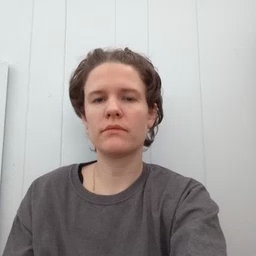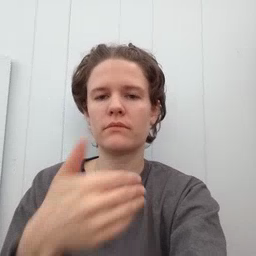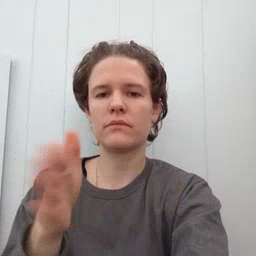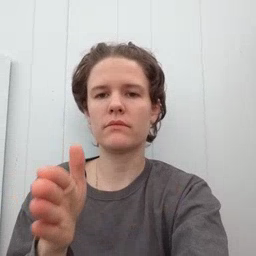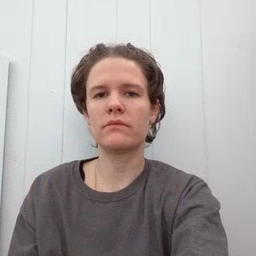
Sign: room